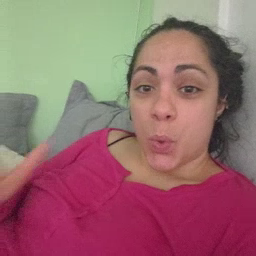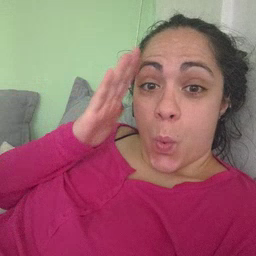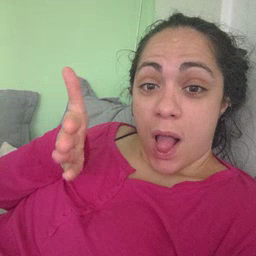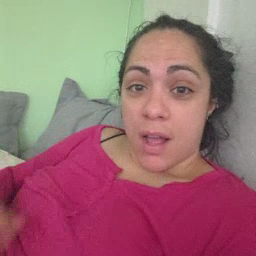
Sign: will